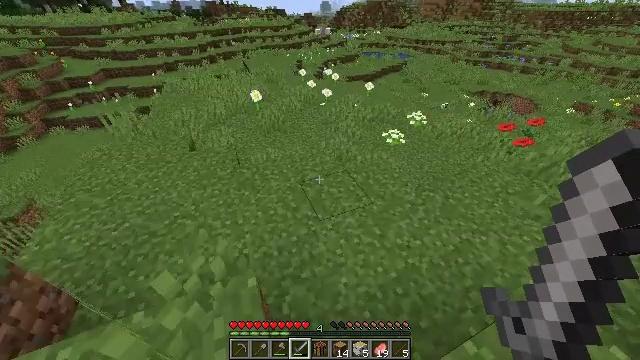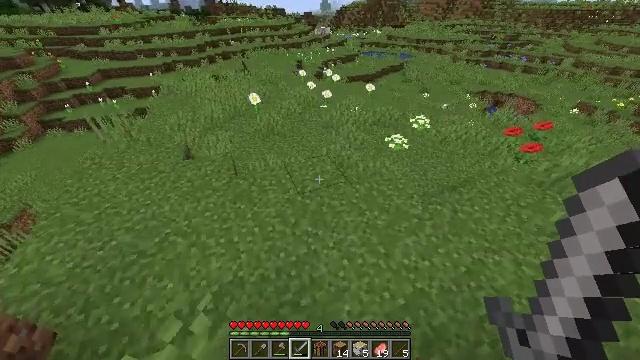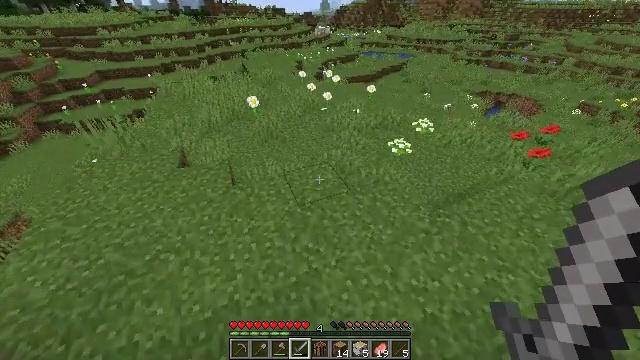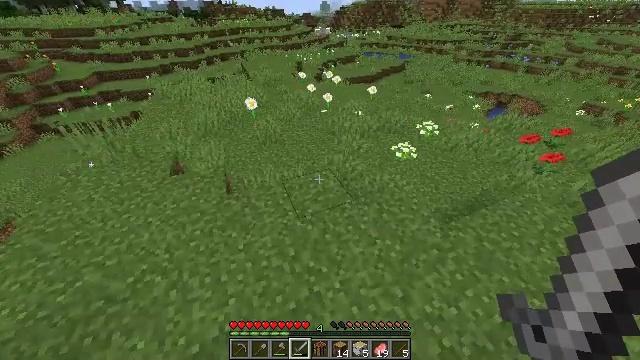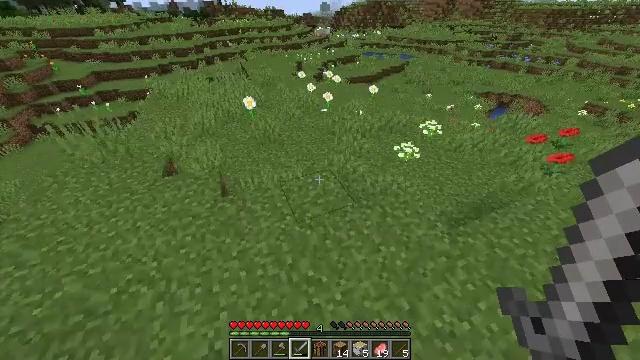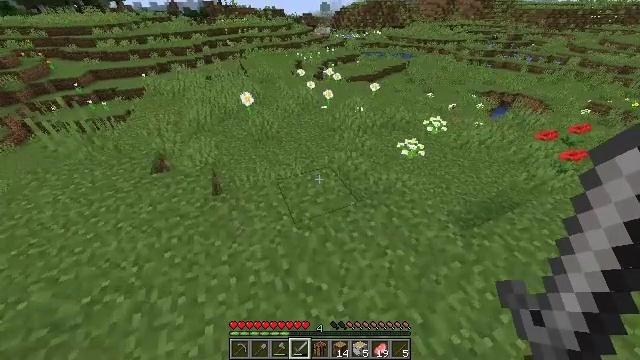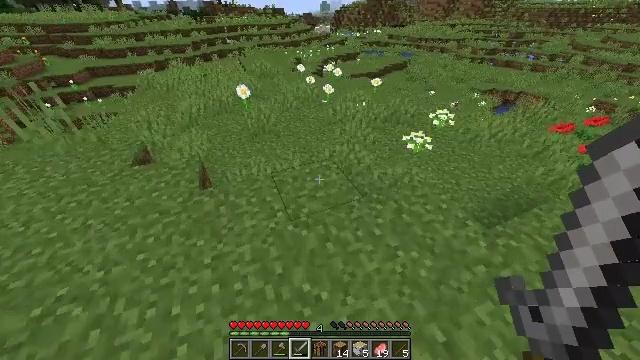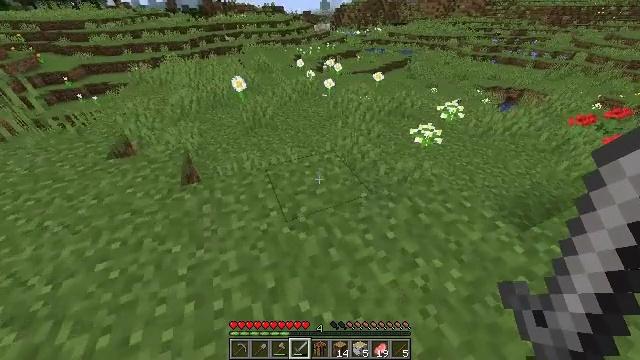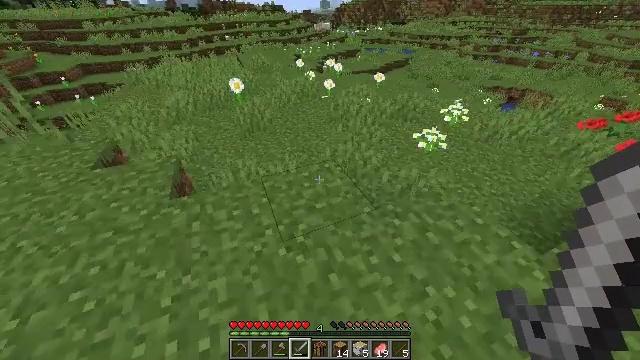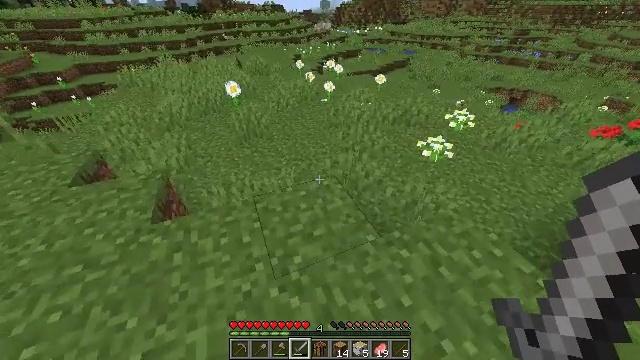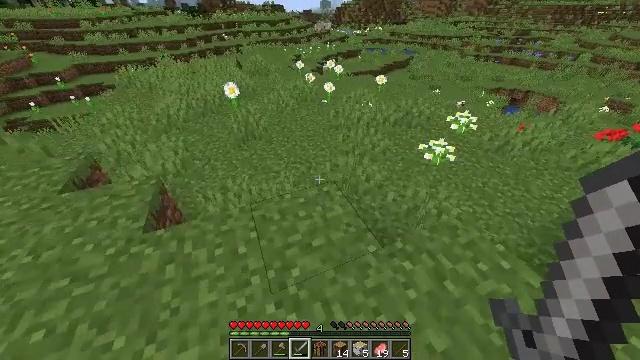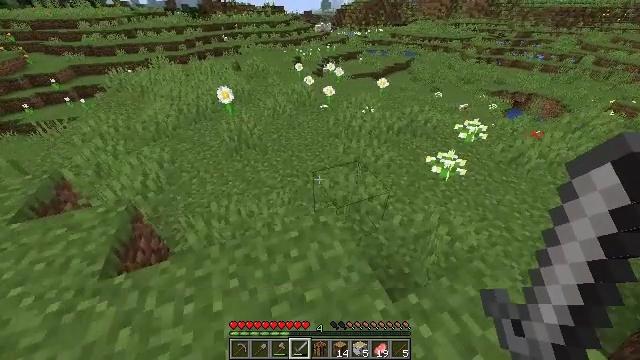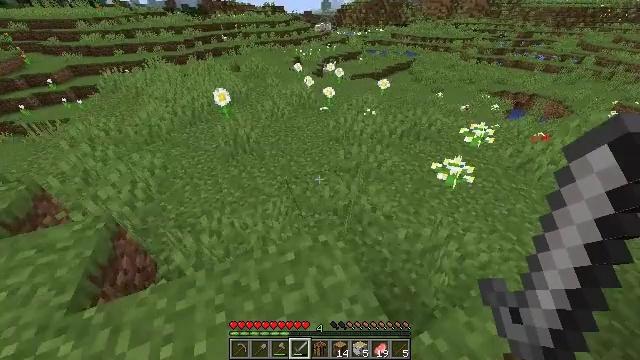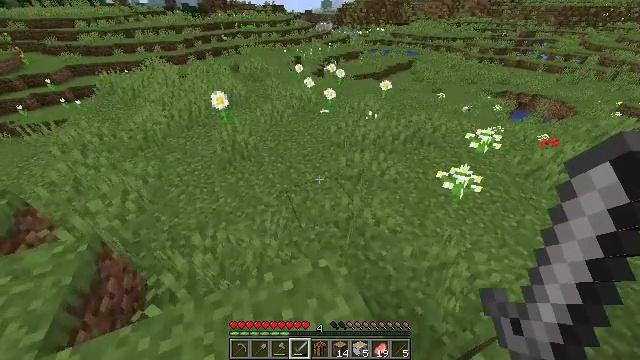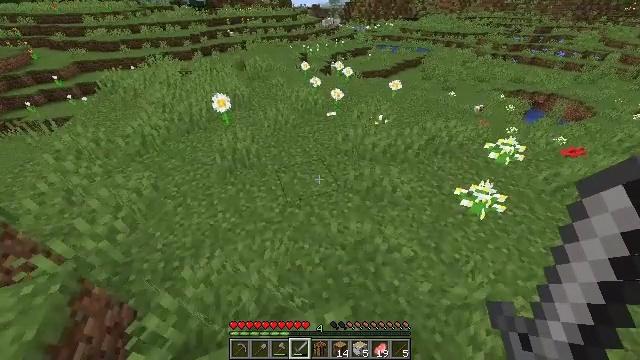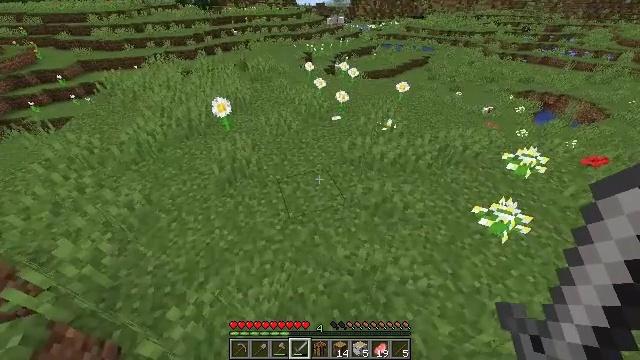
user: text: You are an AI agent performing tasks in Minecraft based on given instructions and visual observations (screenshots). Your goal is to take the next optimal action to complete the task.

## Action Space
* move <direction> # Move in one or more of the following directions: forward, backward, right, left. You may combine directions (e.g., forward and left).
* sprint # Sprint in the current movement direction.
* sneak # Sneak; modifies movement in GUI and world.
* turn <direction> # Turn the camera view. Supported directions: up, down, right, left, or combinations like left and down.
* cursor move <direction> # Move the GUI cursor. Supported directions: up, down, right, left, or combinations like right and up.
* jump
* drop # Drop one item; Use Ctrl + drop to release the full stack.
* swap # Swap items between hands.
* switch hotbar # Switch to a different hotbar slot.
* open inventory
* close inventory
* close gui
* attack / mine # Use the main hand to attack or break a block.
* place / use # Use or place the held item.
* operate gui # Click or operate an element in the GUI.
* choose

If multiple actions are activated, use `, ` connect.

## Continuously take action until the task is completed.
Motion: motion action
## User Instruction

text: Hunt a chicken.
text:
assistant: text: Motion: move forward, sprint
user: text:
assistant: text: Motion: move forward, sprint
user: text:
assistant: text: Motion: move forward, sprint
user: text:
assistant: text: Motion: move forward, sprint
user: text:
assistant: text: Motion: move forward, sprint
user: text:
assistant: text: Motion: move forward, sprint
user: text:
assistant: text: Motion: move forward, sprint
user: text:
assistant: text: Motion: move forward, sprint
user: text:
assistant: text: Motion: move forward, sprint
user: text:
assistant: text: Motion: move forward, sprint
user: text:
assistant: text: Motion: move forward, sprint
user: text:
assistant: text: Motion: move forward, sprint
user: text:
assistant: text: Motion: move forward, sprint
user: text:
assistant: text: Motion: move forward, sprint, turn left
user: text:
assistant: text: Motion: move forward, sprint, turn left
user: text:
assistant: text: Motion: move forward, sprint, turn left
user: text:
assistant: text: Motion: move forward, sprint
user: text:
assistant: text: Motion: move forward, sprint
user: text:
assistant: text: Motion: move forward, sprint
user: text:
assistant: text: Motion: move forward, sprint
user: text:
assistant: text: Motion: move forward, sprint, turn up
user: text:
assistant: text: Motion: move forward, sprint, turn up
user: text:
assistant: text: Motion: move forward, sprint
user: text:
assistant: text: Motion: move forward, sprint
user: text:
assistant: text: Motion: move forward, sprint, turn right
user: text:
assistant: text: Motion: move forward, sprint
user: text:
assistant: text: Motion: move forward, sprint
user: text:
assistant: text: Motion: move forward, sprint
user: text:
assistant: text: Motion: move forward, sprint
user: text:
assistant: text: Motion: move forward, sprint